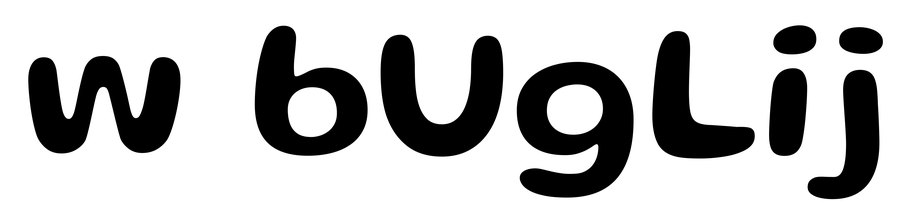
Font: Gluten_Medium